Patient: sex M, age 60
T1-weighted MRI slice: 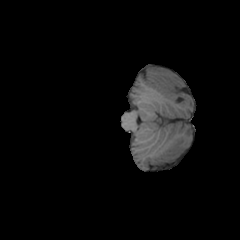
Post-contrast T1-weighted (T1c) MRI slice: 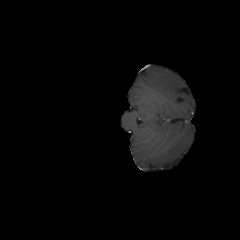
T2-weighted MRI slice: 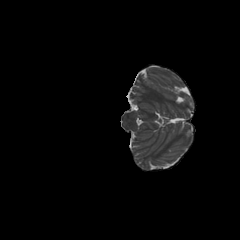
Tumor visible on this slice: no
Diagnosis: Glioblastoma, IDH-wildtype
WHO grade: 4